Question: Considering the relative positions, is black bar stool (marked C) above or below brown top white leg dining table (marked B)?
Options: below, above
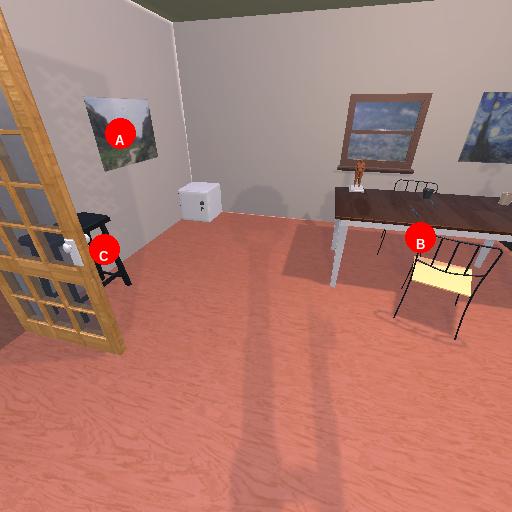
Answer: below